Question: I have a foreach loop which works Well . But I want to implement TPL , so did the following:
'''
Parallel.ForEach(fileList, currentfileItem =>
{
_clientContext.Load(currentfileItem, w => w.File);
_clientContext.ExecuteQuery();
if (currentfileItem.File == null)
{
throw new Exception(
String.Format("File information not found for the item {0}",
currentfileItem.DisplayName));
}
var currentFileName = currentfileItem.File.Name;
if (!string.IsNullOrEmpty(docRevVersionId))
{
var info = Microsoft.SharePoint.Client.File.OpenBinaryDirect(
_clientContext, currentfileItem["fRef"].ToString());
if (info != null)
{
UpdateToServer(Id, currentFileName, info.Stream);
}
}
});
'''
Once I implement TPL I am getting 'StackOverflow Exception' . I am pretty sure this is because of TPL because without TPL the application runs fine.
'fileList' is 'IEnumerable<ListItem>'
The SOE probably for this: (VS has ran out of memory to store the exception)

and updated code:
'''
Parallel.ForEach(fileList,
() => CreateClientContext(ConfigurationDetails.SharePointUri), //This function creates a new context for the specified url.
(currentfileItem, loopState, localContext) =>
{
_clientContext.Load(currentfileItem, w => w.File);
_clientContext.ExecuteQuery();
if (currentfileItem.File == null)
{
throw new Exception(String.Format("File information not found for the item {0}", currentfileItem.DisplayName));
}
var currentFileName = currentfileItem.File.Name;
if (!string.IsNullOrEmpty(docRevVersionId))
{
var info = Microsoft.SharePoint.Client.File.OpenBinaryDirect(_clientContext, currentfileItem["fRef"].ToString());
if (info != null)
{
UpdateToServer(Id, currentFileName, info.Stream);
}
}
},localContext => localContext.Dispose());
private static ClientContext CreateClientContext(string URI)
{
ClientContext context = new ClientContext(URI);
//...Magic...
return context;
}
'''
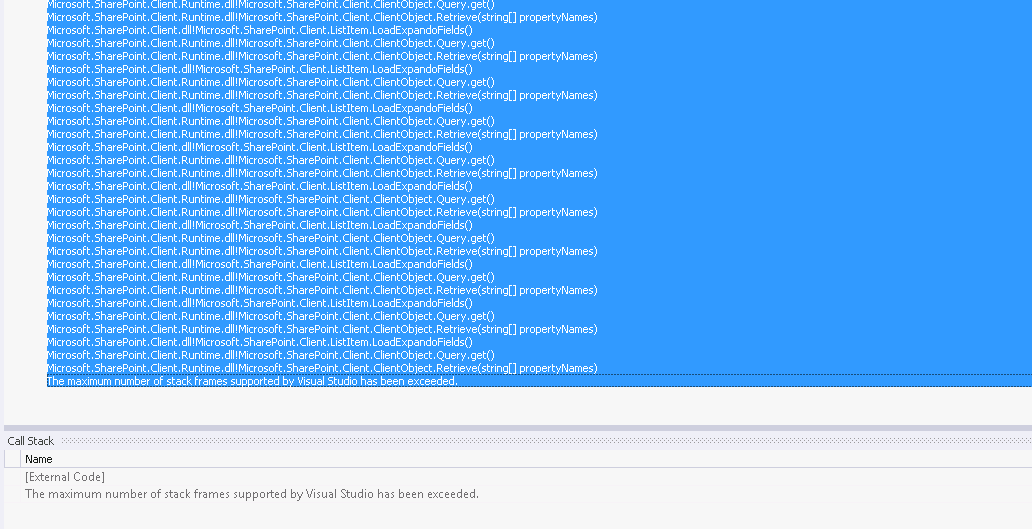
Answer: <URL> is not thread safe, so you need to have one instance of it per thread. 'Parallel.ForEach' has built in methods for making thread local objects, so you don't need to create it every loop iteration, just every thread spawning.
'''
Parallel.ForEach(fileList,
() => CreateClientContext(storeUrl), //This function creates a new context for the specified url.
(currentfileItem, loopState, localContext) =>
{
localContext.Load(currentfileItem, w => w.File);
localContext.ExecuteQuery();
if (currentfileItem.File == null)
{
throw new Exception(
String.Format("File information not found for the item {0}",
currentfileItem.DisplayName));
}
var currentFileName = currentfileItem.File.Name;
if (!string.IsNullOrEmpty(docRevVersionId))
{
var info = Microsoft.SharePoint.Client.File.OpenBinaryDirect(
localContext, currentfileItem["fRef"].ToString());
if (info != null)
{
UpdateToServer(Id, currentFileName, info.Stream);
}
}
return localContext;
},
(localContext) => localContext.Dispose()); //Dispose the thread local context
//Elsewhere
private static ClientContext CreateClientContext(string url)
{
ClientContext context = new ClientContext(url);
//Perform any additional setup you need on the context here.
//If you don't need any you could just replace "CreateClientContext(storeUrl)"
//with "new ClientContext(storeUrl)" up at the ForEach declaration.
return context;
}
'''
You may want to look in to 'UpdateToServer' and check that it also is thread safe.